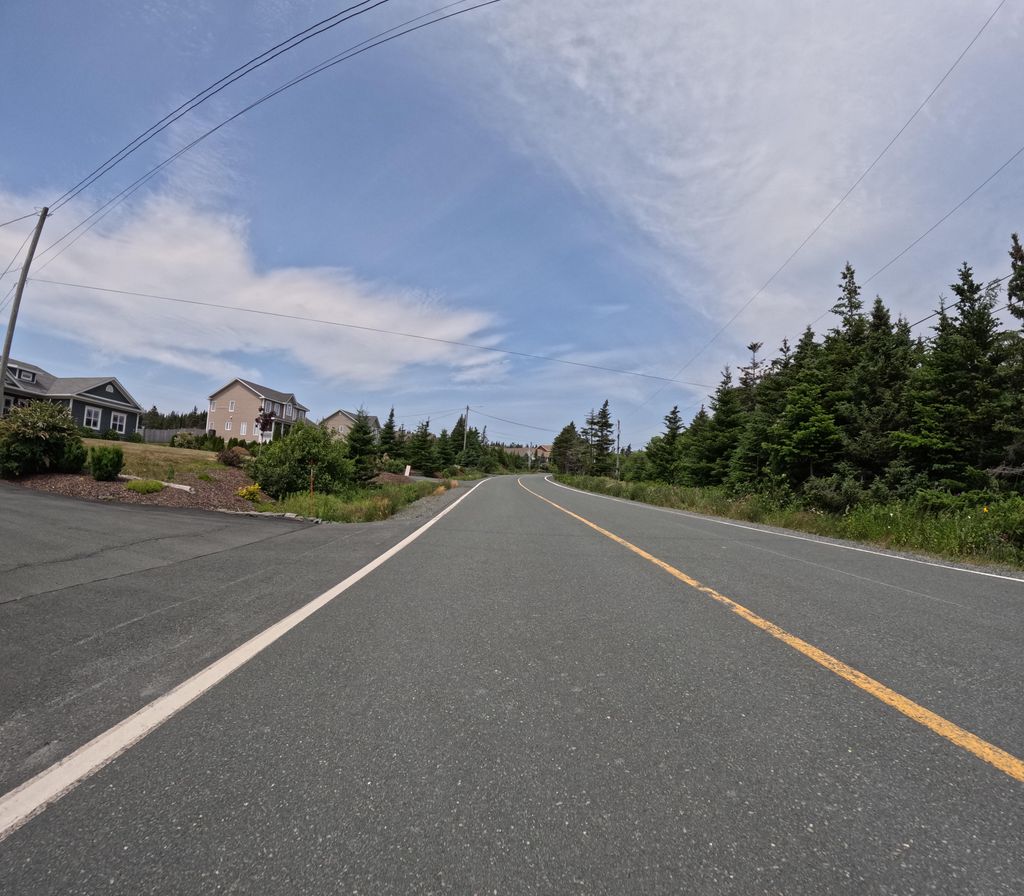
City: st_johns